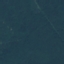
Land use / land cover class: Forest